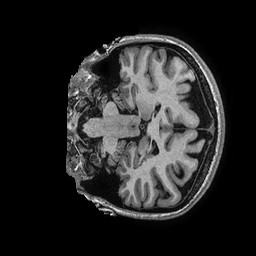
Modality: T1w
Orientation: coronal
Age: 36
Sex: female
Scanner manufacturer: ge
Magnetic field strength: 3 T
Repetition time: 0.006952 s
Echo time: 0.00292 s